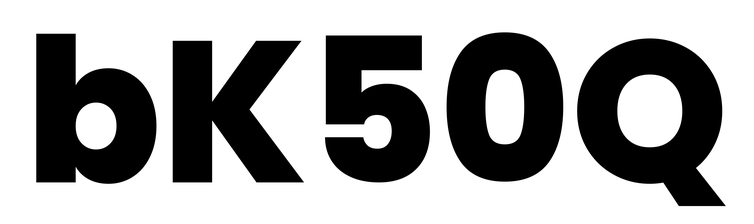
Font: Poppins-ExtraBold